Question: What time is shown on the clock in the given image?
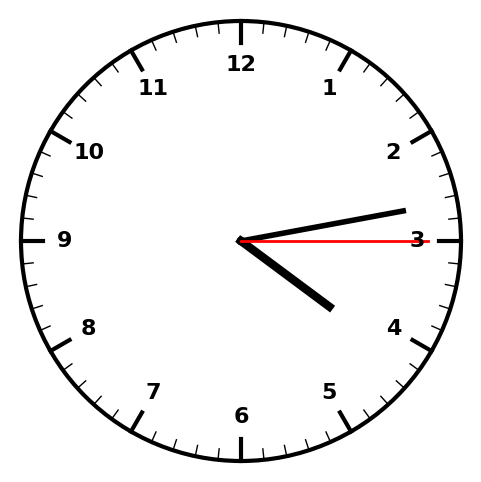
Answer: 04:13:15